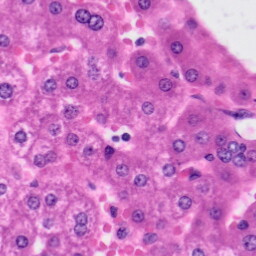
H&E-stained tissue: Liver